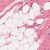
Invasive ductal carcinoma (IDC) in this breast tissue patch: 0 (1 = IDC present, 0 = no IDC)